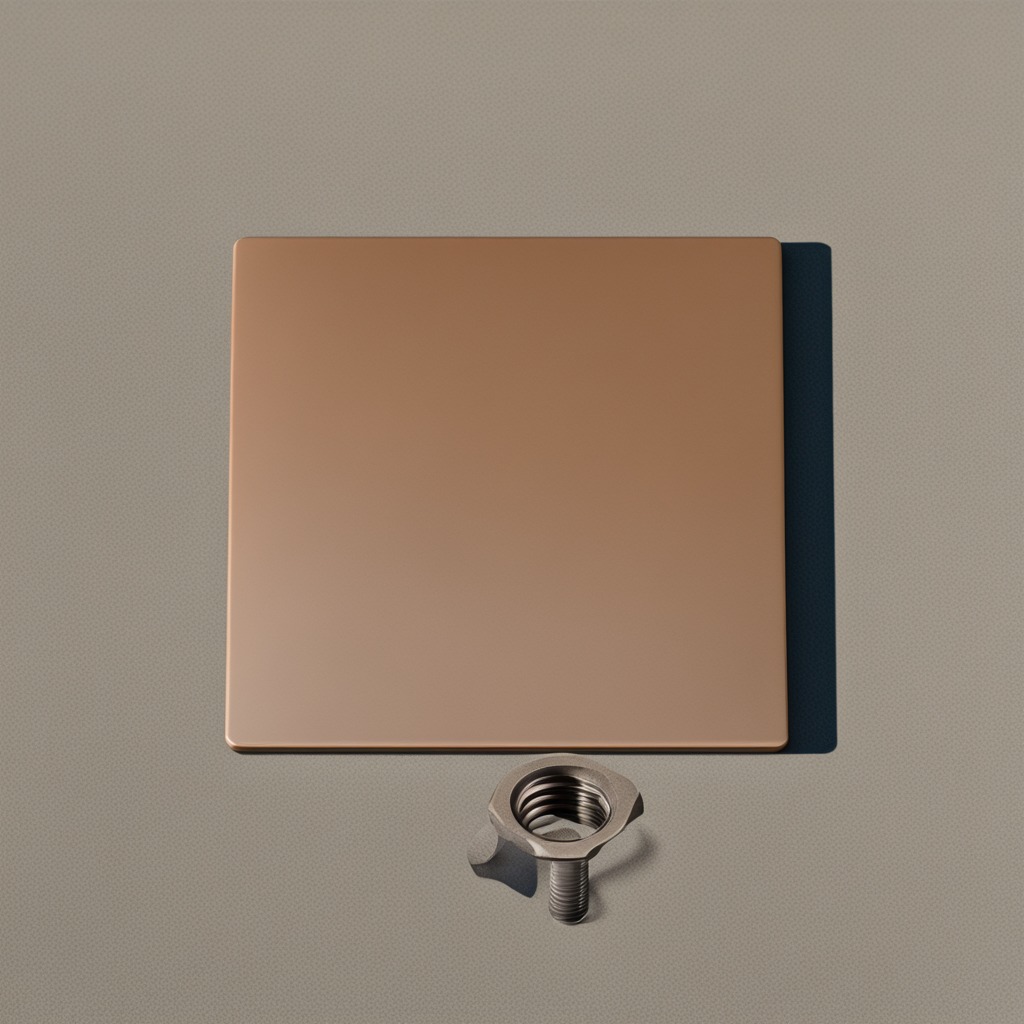
A metal nut is lying on the table.